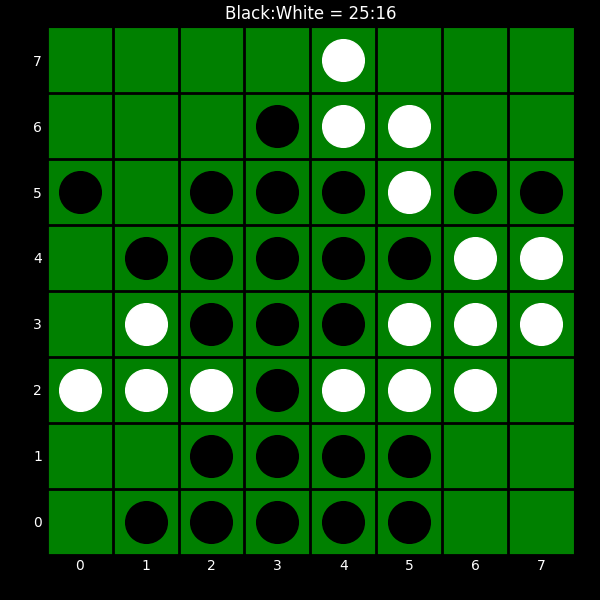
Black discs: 25
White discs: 16